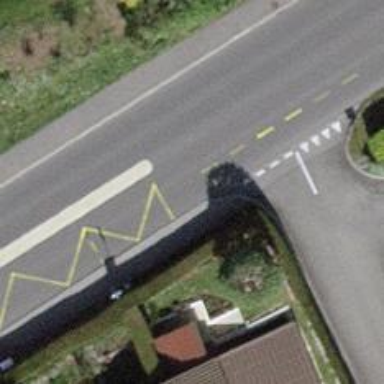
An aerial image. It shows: Platform for public transport is situated by the road.